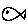
Label: fish